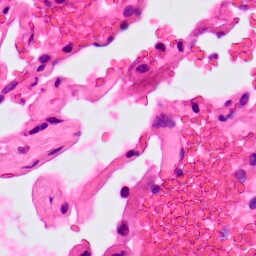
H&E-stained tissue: Lung